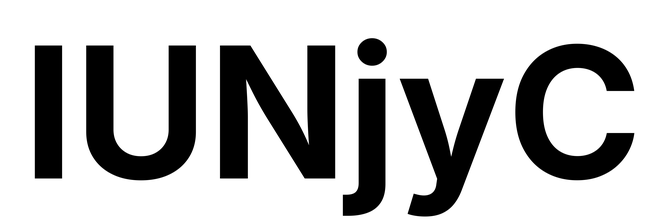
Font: Inter_Bold